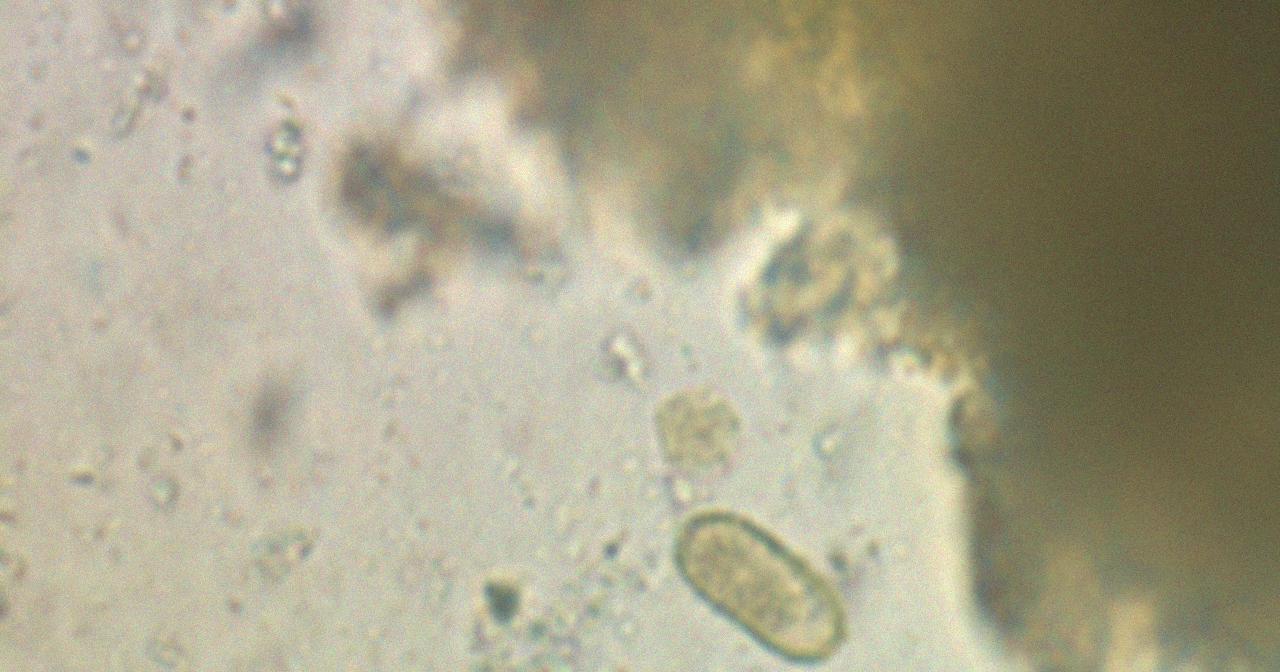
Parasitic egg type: Capillaria philippinensis